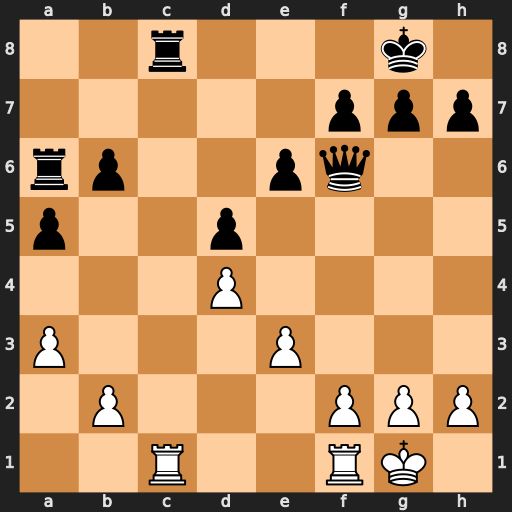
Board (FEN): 2r3k1/5ppp/rp2pq2/p2p4/3P4/P3P3/1P3PPP/2R2RK1
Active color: w
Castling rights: -
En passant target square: -
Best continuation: Rxc8+ Qd8 Rxd8#